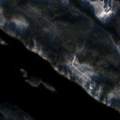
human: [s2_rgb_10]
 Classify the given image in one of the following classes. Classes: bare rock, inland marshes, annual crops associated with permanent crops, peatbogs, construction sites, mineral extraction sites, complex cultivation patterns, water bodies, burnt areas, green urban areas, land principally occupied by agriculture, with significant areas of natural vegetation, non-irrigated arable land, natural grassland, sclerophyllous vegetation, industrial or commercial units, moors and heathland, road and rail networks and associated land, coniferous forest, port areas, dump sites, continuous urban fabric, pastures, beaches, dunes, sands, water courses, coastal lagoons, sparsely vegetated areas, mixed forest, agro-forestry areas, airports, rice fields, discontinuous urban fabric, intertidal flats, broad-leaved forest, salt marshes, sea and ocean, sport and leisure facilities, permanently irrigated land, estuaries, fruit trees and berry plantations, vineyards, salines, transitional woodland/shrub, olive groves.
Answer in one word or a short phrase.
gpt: coniferous forest, mixed forest, transitional woodland/shrub, water bodies